Interaction volume radius: 5 \u00c5
Interaction volume height: 15 \u00c5
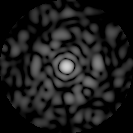
Disorder parameter: 0.8224